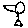
Label: bird